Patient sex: M
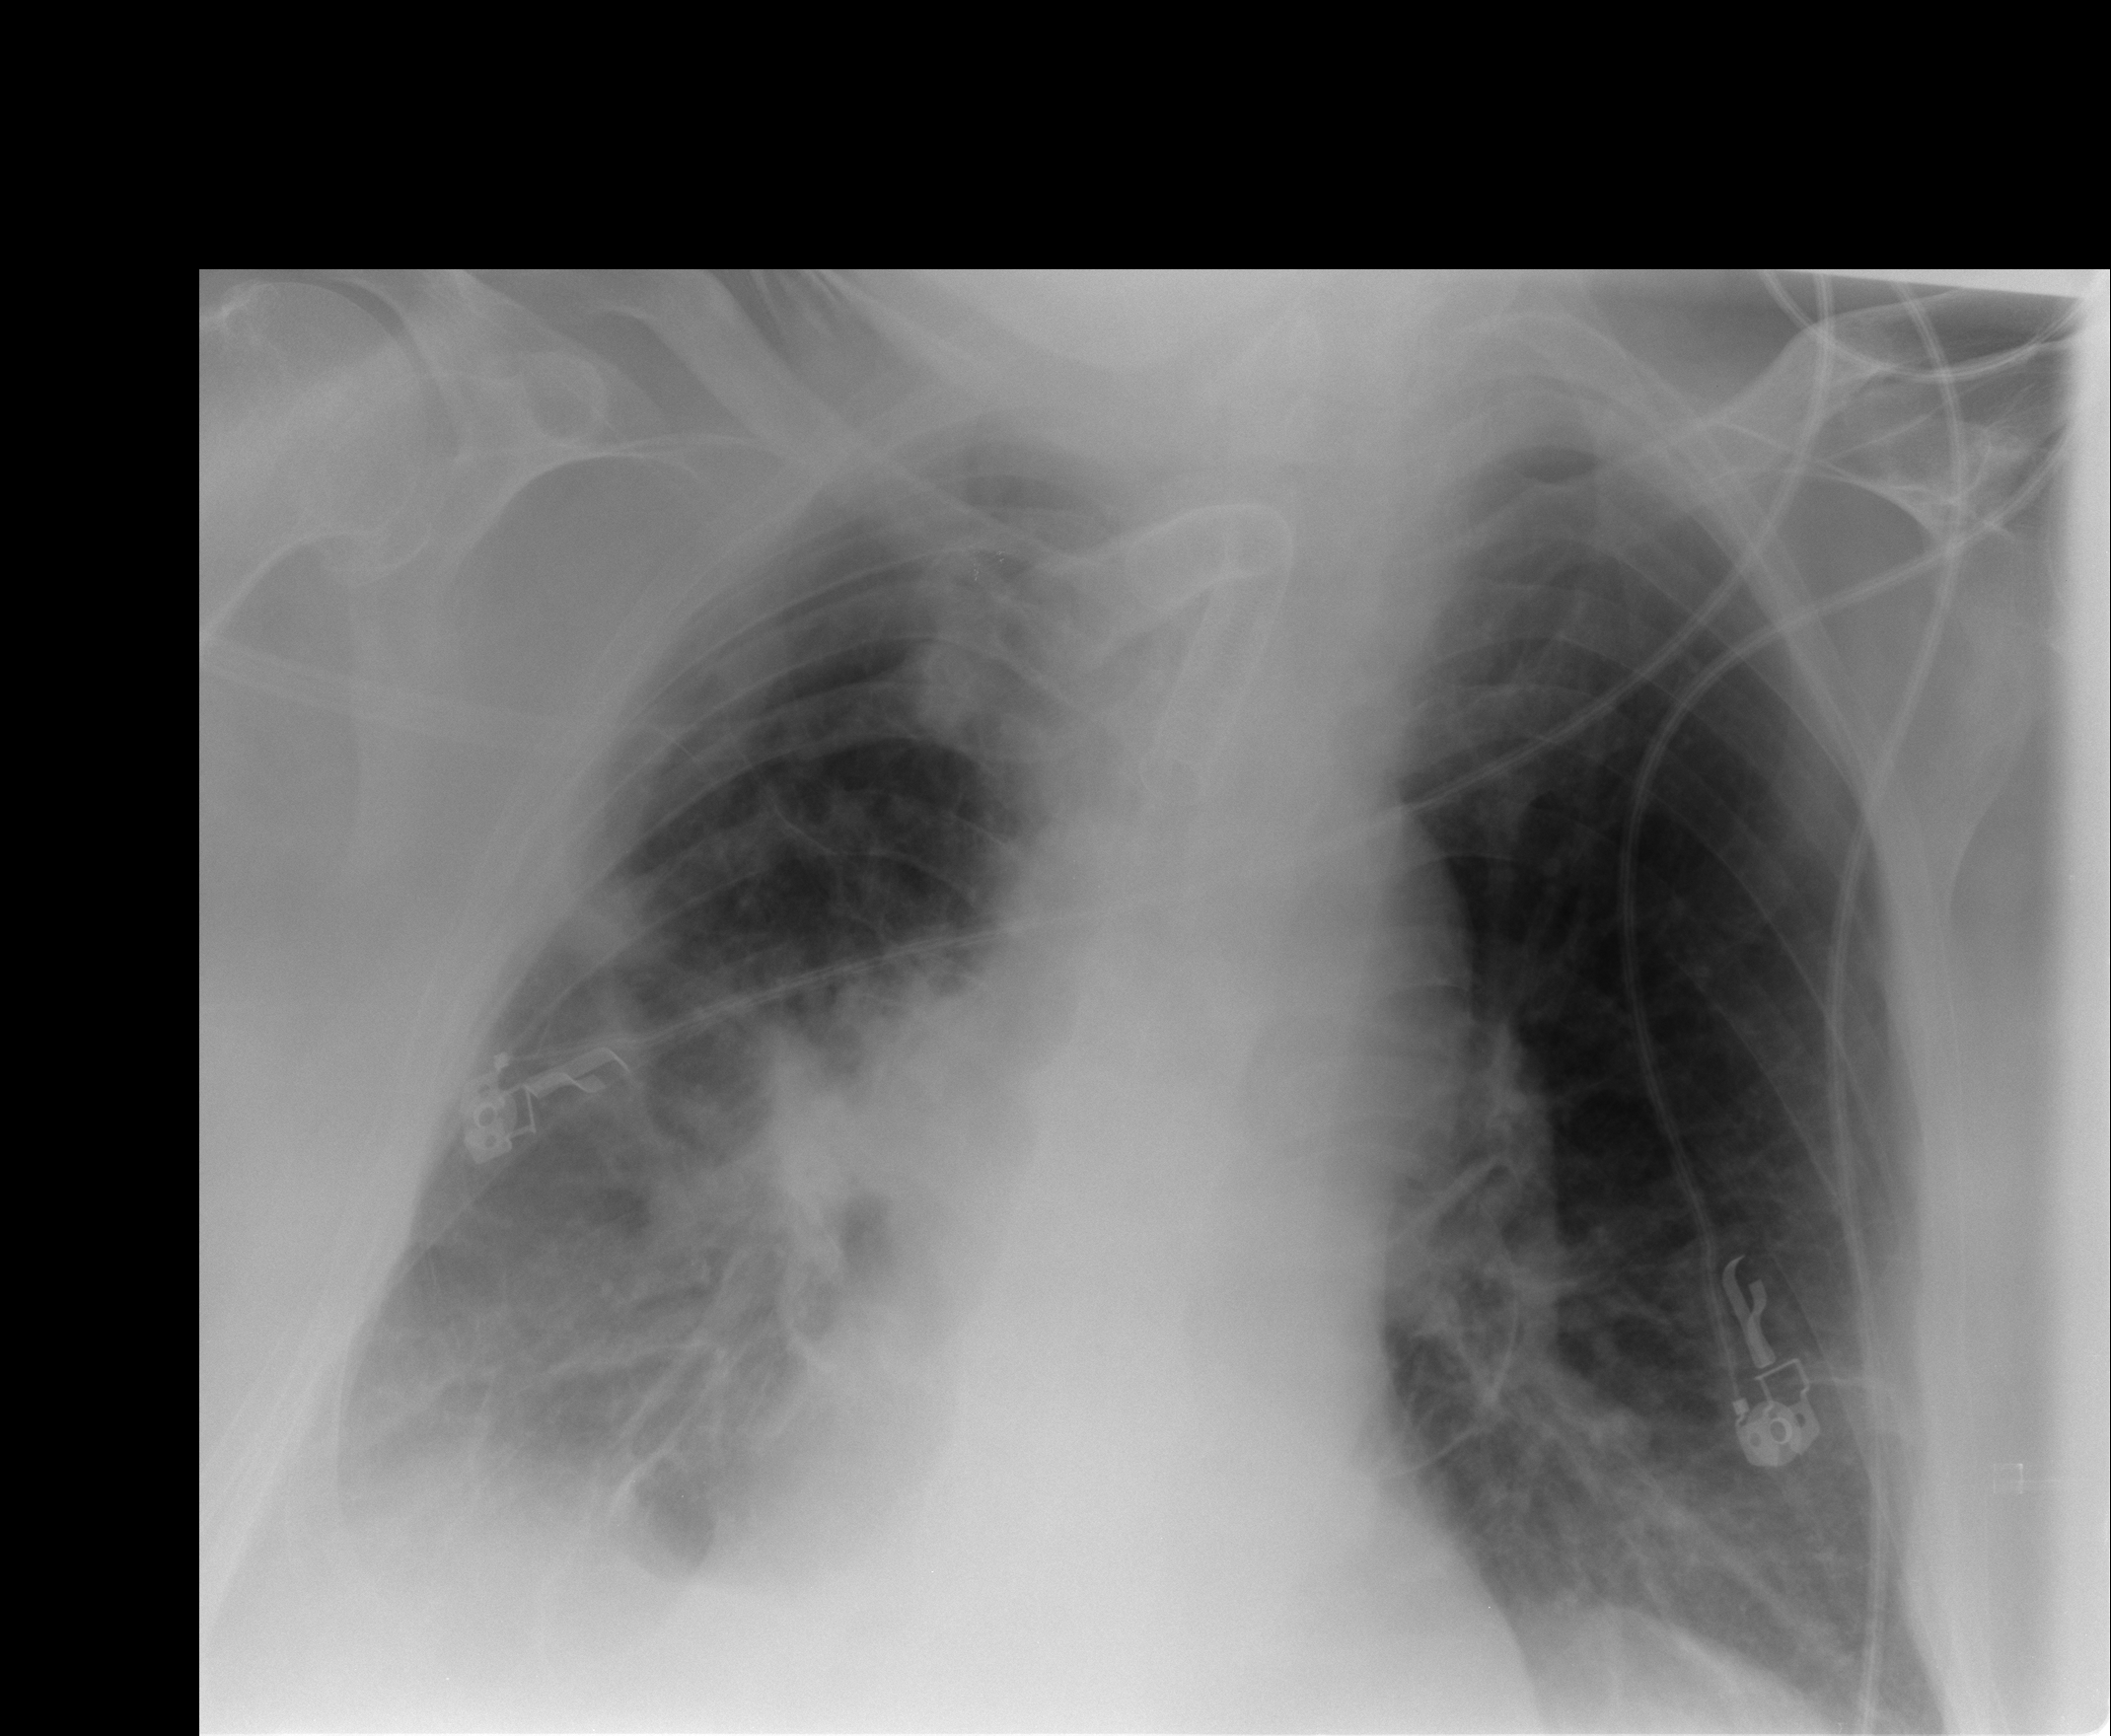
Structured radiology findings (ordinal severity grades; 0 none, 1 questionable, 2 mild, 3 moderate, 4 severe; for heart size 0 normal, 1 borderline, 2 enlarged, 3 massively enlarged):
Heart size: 2
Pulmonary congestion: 0
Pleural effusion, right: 2
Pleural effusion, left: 0
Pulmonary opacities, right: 2
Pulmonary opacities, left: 0
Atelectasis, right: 3
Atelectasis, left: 0